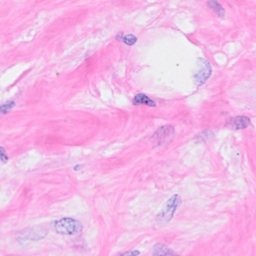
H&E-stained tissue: Breast